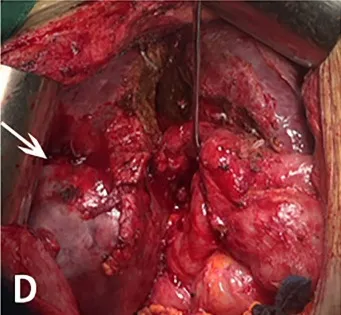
Three-dimensional reconstructions before stage II ALPPS and intraoperative photographs during stage II ALPPS. (D) process to remove the huge tumor (white arrow)- right trisectionectomy.
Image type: medical_photograph (other_medical_photograph)